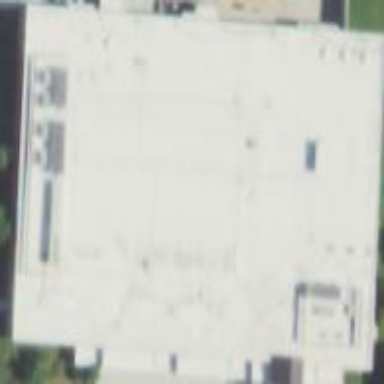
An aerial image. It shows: Supermarket building.